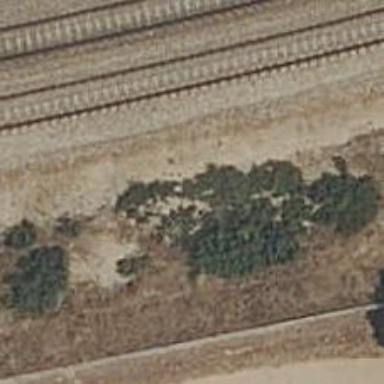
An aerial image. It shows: Railway with electrified contact lines.